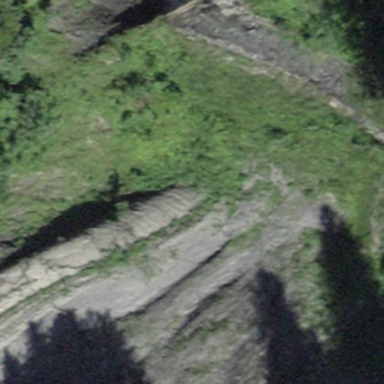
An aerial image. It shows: Natural scree.